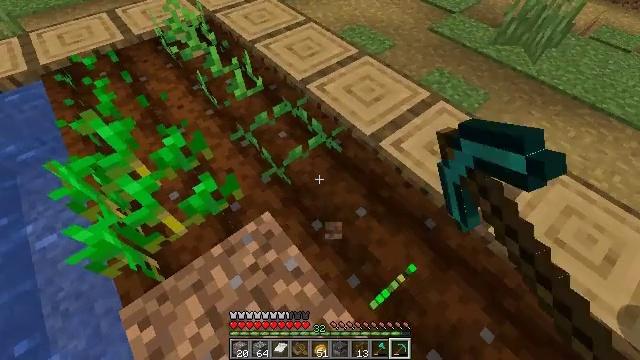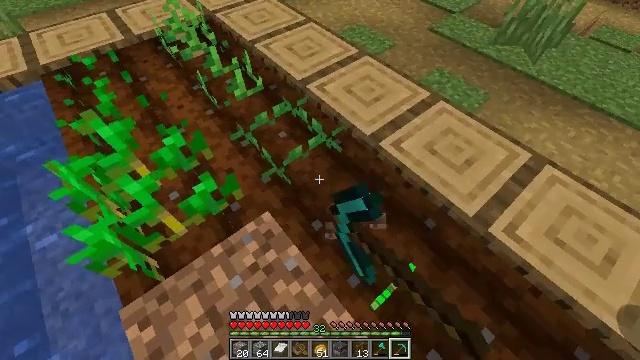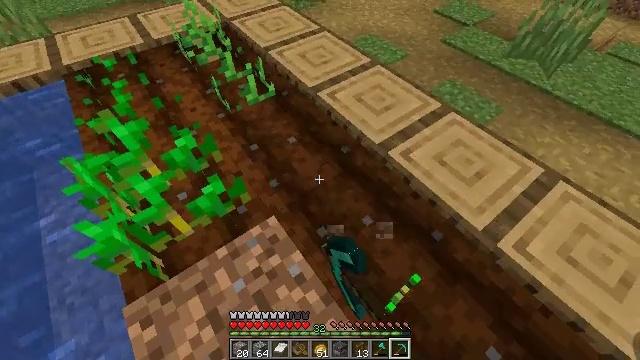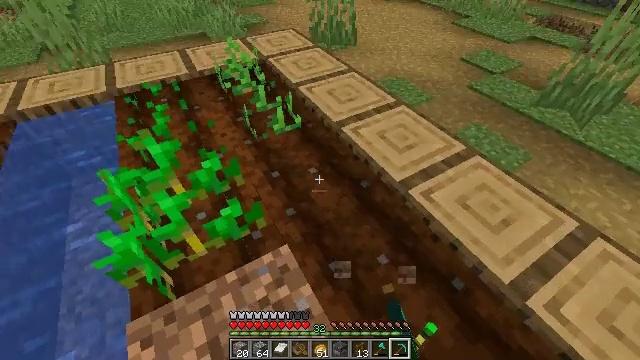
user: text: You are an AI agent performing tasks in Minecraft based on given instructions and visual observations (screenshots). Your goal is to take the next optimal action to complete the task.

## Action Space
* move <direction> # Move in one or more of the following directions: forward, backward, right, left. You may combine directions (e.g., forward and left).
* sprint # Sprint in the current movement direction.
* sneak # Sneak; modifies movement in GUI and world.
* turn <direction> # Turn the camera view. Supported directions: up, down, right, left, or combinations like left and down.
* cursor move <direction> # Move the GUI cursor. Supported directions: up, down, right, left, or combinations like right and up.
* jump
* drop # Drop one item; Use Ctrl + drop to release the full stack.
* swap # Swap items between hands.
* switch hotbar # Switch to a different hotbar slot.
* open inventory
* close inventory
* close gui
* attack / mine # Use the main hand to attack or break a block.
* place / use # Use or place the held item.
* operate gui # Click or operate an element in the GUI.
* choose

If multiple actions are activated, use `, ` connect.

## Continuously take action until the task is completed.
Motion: motion action
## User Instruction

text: Gather potatoes by left-clicking.
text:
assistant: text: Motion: attack / mine
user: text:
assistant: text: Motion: turn left and up, attack / mine
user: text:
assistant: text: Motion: turn left and up
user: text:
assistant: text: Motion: no_op